Field crop: maize
Growth stage: 2
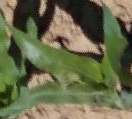
Species: maize